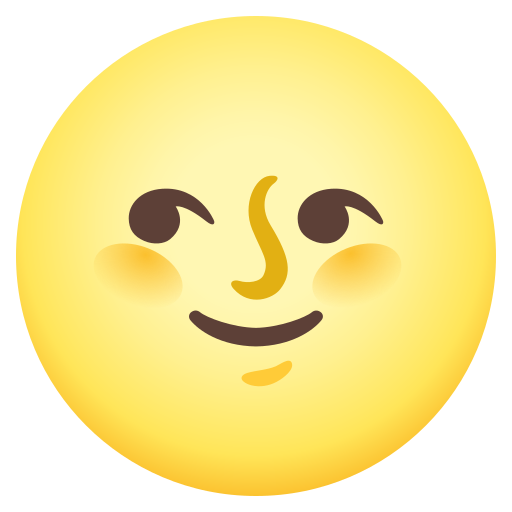
Emoji: 🌝